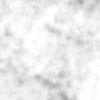
Label: no_change